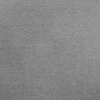
Atmospheric dust classification: dusty